Question: I am new in PostgreSQL. I have the following code (Stored Procedure) in SQL Server:
'''
Create function sp_test as
Begin
declare @cont int
set @cont = 0
while (@cont<5)
Begin
if @cont < 3
print ('Hola Charly' + cast (@cont as varchar))
else
print ('Hello Friends' + cast (@cont as varchar))
set @cont = @cont + 1
end
End
'''
I want to make the same as I did using SQL Sever but now through PostgreSQL.
I have tried the following but I have not been able to run it so far:
'''
CREATE function sp_test () returns void as $$
DECLARE
cont int=0;
BEGIN
while cont<5
LOOP
IF (cont < 3)
THEN
RAISE NOTICE 'Hola Charly %', cont;
-- + cast (cont as varchar))
else
RAISE NOTICE 'Hello friends %', cont;
-- print ('Hello Friends' + cast (cont as varchar))
END IF;
cont:= cont + 1;
END LOOP;
RETURN;
END;
$$ LANGUAGE plpgsql;
'''
My first doubt is:
How can I do to see the results?
I have tried with:
'''
SELECT sp_test();
'''
But I just get the following output:

Thanks for your time & support!
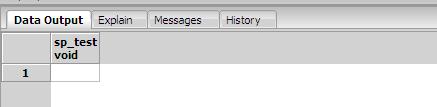
Answer: I was looking into the wrong Tab. I clicked on Messages Tab and I saw what I wanted.

Thanks anyway!